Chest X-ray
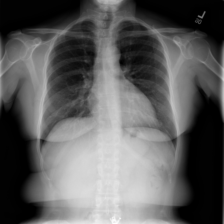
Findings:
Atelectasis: negative
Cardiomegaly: negative
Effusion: negative
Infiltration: negative
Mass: negative
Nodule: negative
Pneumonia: negative
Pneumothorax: negative
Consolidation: negative
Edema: negative
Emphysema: negative
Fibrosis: negative
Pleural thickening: negative
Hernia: negative